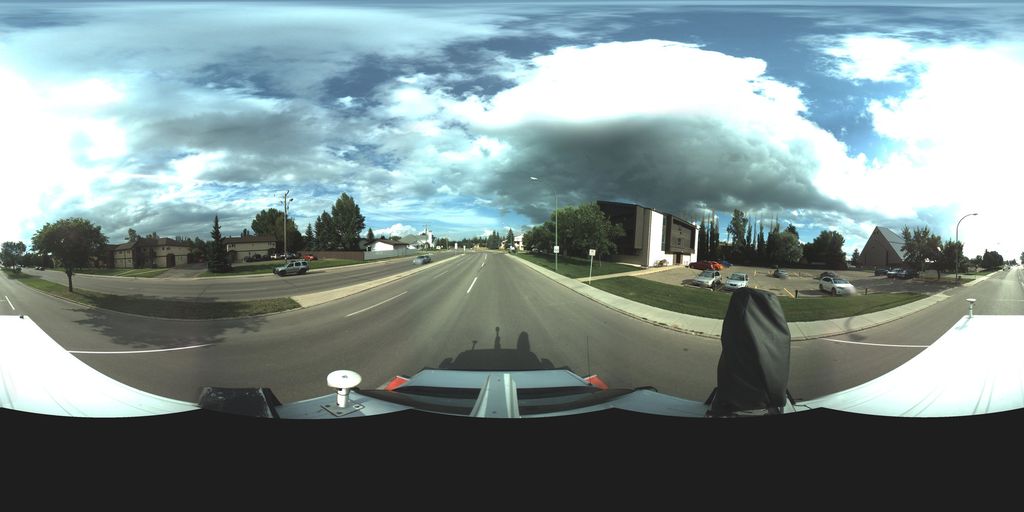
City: saskatoon